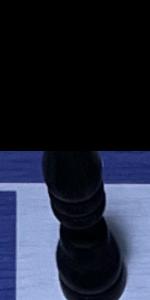
Label: Bishop_Black